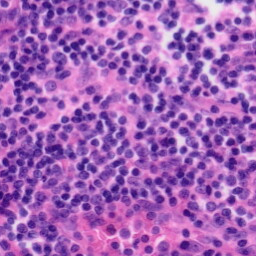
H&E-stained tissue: Tonsil